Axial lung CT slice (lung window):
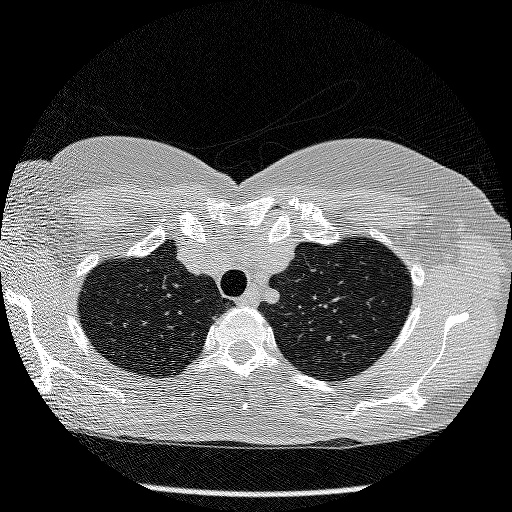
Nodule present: no